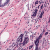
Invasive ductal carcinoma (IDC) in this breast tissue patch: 0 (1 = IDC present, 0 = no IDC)